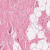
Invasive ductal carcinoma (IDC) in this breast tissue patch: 0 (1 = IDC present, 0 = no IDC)